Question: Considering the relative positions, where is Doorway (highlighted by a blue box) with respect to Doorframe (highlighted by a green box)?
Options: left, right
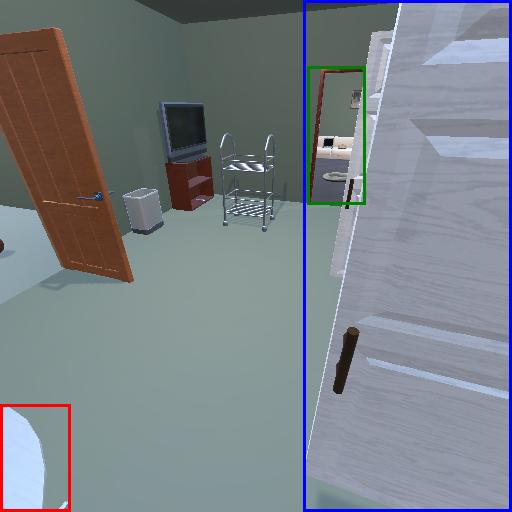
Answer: left